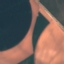
Land use / land cover: AnnualCrop